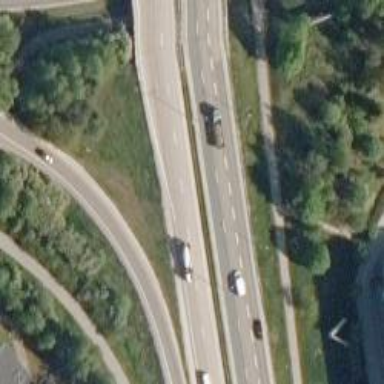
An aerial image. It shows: Asphalt road designated as trunk highway.